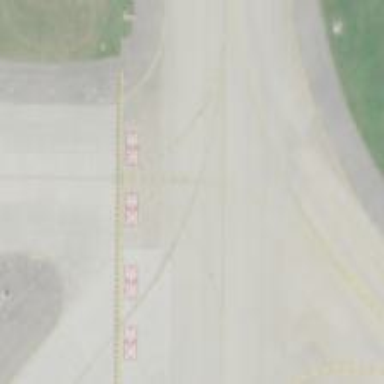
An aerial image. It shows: View of taxiway at the airport.